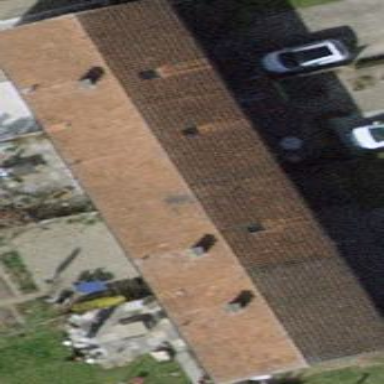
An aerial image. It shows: Terrace building with gabled roof.